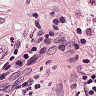
Metastatic tissue present: yes